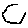
Label: hexagon